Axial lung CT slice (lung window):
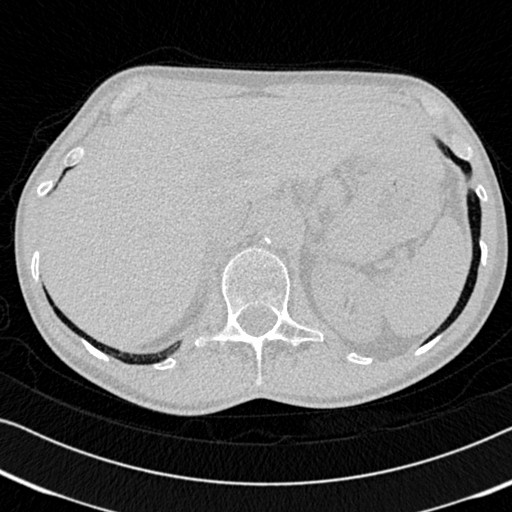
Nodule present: no